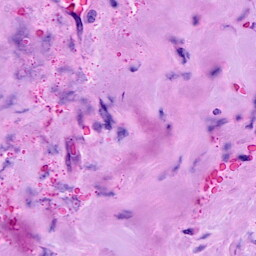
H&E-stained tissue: Breast